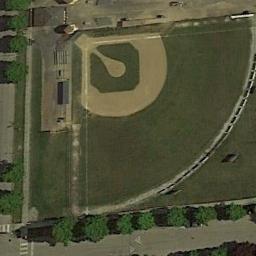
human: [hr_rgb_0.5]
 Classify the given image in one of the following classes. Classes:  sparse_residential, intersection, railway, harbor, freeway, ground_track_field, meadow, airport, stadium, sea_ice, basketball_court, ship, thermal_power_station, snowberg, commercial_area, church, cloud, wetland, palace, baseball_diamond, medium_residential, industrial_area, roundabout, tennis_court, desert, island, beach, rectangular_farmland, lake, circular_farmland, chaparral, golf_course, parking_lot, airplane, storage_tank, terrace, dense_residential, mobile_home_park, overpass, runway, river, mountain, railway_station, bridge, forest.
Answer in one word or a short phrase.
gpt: baseball_diamond